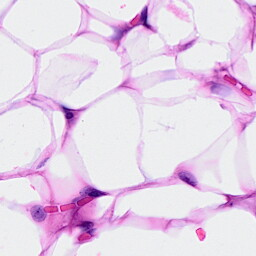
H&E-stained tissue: Breast